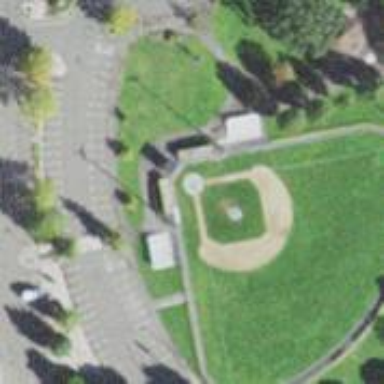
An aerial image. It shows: Baseball pitch for leisure land.